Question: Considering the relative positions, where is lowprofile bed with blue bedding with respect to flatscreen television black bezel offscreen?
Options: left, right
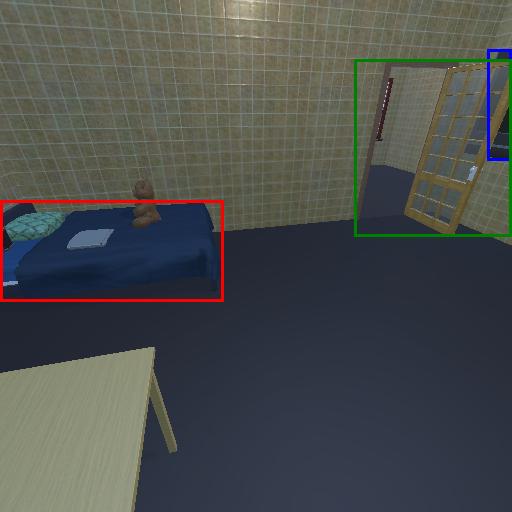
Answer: left